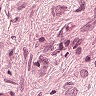
Metastatic tissue present: no